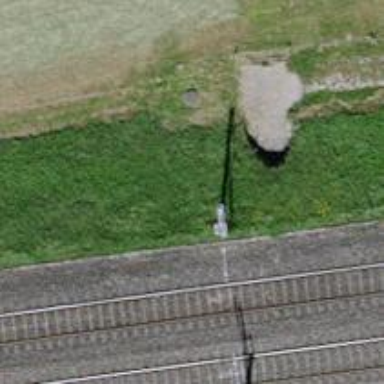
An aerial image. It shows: Power pole.